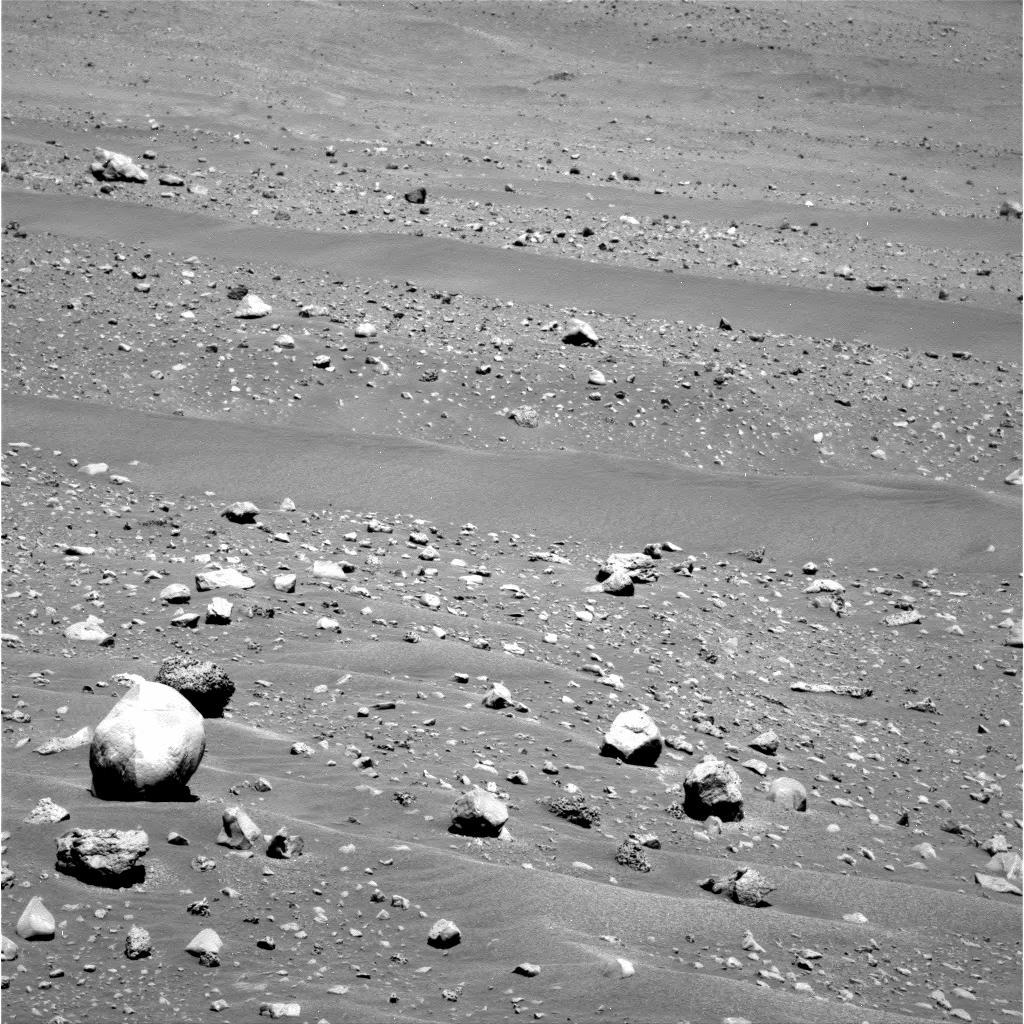
Terrain classes present: Gravel / Sand / Soil, Rock